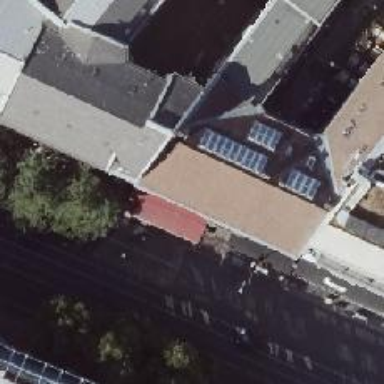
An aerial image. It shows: Restaurant.